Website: bh-photo
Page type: customer-info-address
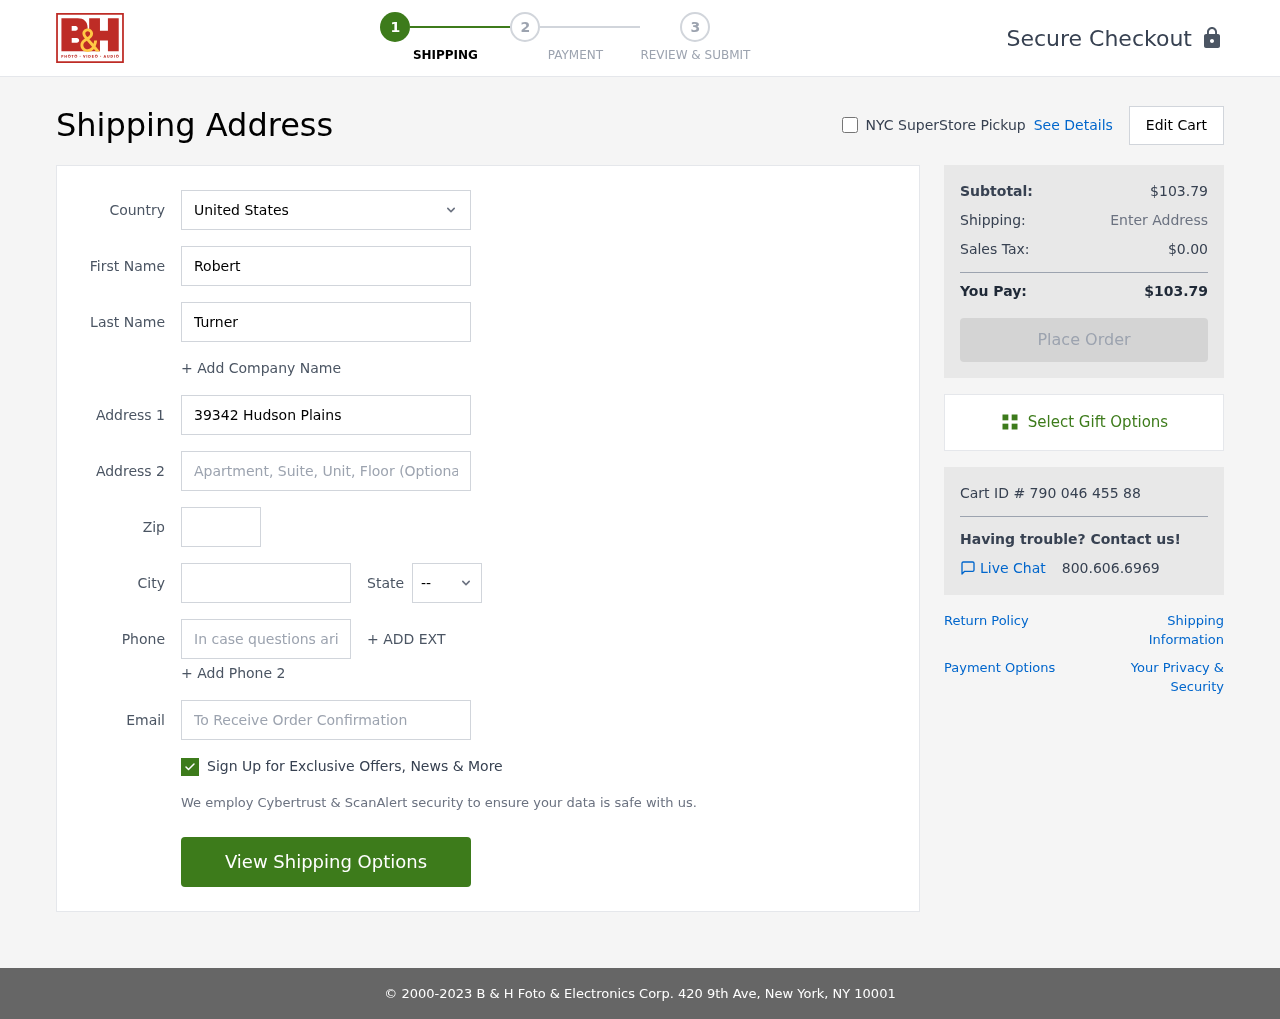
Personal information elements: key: PII_CITY
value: Holmesbury
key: PII_COUNTRY
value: United States
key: PII_EMAIL
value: robertturner@yahoo.com
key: PII_FIRSTNAME
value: Robert
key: PII_LASTNAME
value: Turner
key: PII_PHONE
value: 9997669092
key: PII_POSTCODE
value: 55868
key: PII_STATE_ABBR
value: VI
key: PII_STREET
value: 39342 Hudson Plains Apt. 994
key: PII_STREET2
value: Apt. 368
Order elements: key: ORDER_SUBTOTAL
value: $103.79
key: ORDER_TAX
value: $0.00
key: ORDER_TOTAL
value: $103.79
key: ORDER_ID
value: Cart ID # 790 046 455 88